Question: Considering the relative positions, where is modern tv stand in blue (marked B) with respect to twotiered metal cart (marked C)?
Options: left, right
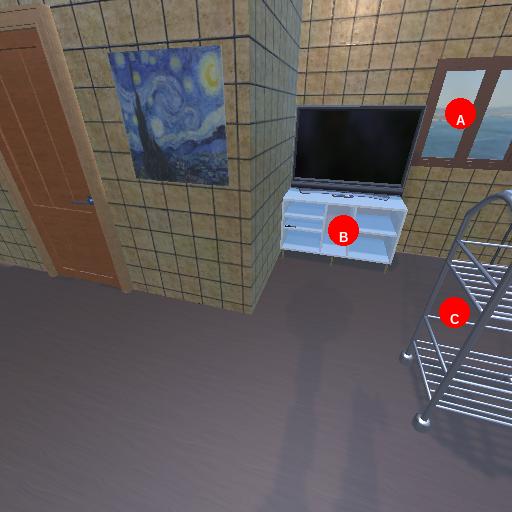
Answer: left